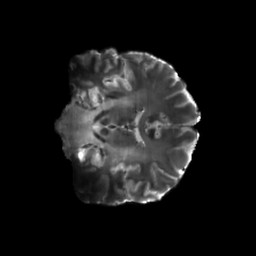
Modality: T2w
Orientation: coronal
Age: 27
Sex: male
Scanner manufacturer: siemens
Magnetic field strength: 6.98 T
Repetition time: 7.08 s
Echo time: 0.0756 s